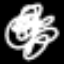
Label: squiggle